Interaction volume radius: 5 \u00c5
Interaction volume height: 15 \u00c5
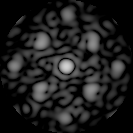
Disorder parameter: 0.3996